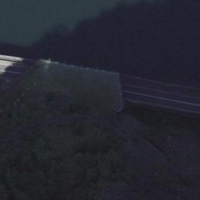
EUNIS habitat code: 57
Species observed at this site:
Cygnus olor